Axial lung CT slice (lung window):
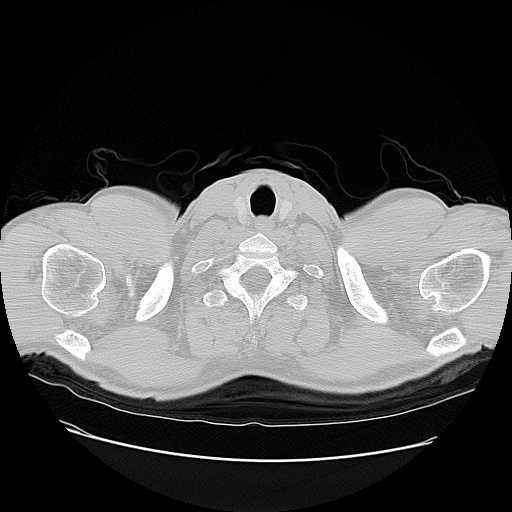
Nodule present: no